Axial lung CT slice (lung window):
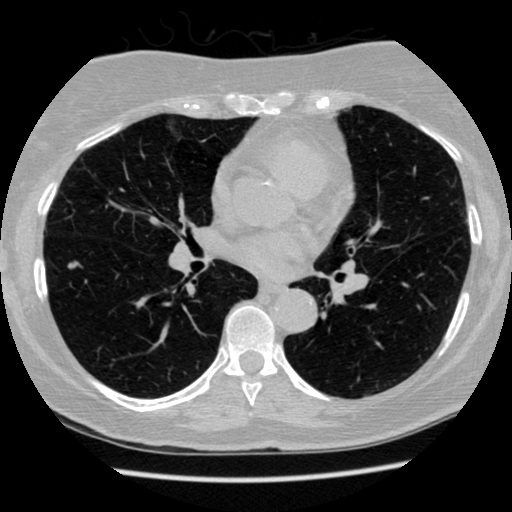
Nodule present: yes
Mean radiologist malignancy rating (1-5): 3